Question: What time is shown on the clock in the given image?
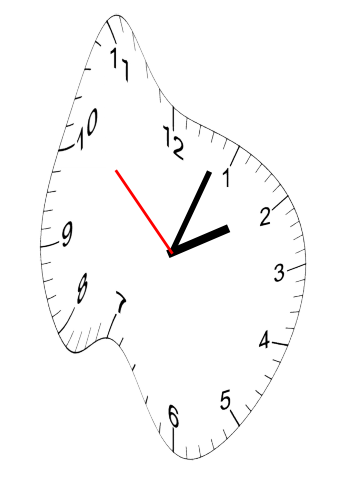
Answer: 02:03:52